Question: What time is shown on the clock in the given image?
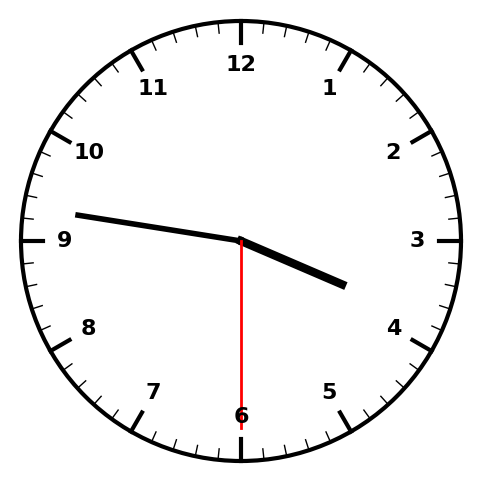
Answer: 03:46:30